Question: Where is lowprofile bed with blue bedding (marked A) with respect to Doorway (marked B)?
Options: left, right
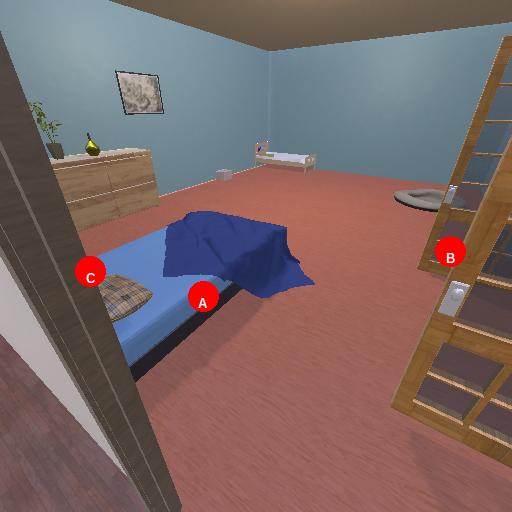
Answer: left